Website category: university
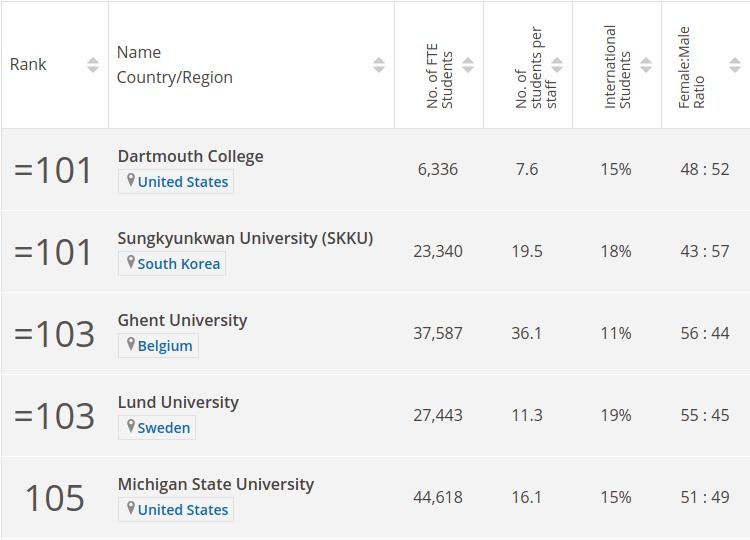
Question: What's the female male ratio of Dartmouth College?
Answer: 48 : 52

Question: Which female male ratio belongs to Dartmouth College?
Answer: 48 : 52

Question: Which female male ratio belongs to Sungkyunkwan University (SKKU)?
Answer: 43 : 57

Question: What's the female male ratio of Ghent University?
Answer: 56 : 44

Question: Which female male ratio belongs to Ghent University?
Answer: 56 : 44

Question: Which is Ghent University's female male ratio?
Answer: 56 : 44

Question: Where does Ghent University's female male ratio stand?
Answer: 56 : 44

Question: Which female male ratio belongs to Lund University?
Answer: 55 : 45

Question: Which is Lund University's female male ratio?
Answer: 55 : 45

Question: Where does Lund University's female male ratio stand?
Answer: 55 : 45

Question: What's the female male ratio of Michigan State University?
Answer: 51 : 49

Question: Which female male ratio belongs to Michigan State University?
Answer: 51 : 49

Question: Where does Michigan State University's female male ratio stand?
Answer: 51 : 49

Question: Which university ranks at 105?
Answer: Michigan State University

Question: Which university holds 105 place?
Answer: Michigan State University

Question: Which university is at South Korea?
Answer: Sungkyunkwan University (SKKU)

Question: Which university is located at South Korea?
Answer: Sungkyunkwan University (SKKU)

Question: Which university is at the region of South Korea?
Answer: Sungkyunkwan University (SKKU)

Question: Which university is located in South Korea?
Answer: Sungkyunkwan University (SKKU)

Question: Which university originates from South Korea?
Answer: Sungkyunkwan University (SKKU)

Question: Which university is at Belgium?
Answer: Ghent University

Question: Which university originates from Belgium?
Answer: Ghent University

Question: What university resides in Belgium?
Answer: Ghent University

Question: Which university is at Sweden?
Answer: Lund University

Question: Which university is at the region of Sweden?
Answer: Lund University

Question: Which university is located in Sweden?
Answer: Lund University

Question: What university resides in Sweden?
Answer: Lund University

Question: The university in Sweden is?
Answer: Lund University

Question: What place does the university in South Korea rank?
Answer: =101

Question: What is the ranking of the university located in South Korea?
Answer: =101

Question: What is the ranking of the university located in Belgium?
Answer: =103

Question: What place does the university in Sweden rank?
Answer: =103

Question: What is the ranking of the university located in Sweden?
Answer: =103

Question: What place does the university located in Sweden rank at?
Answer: =103

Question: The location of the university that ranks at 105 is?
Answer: United States